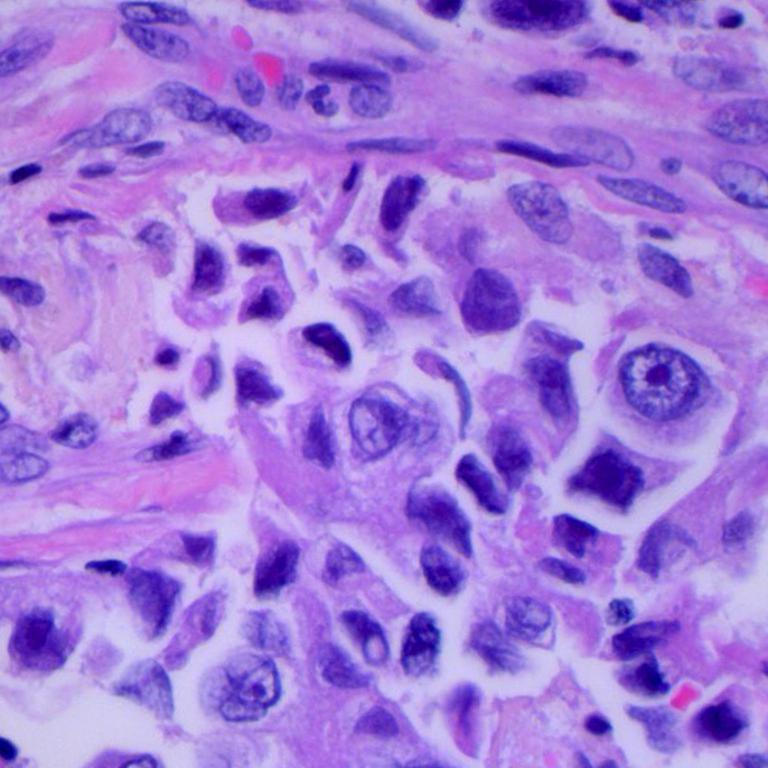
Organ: lung
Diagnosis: adenocarcinomas